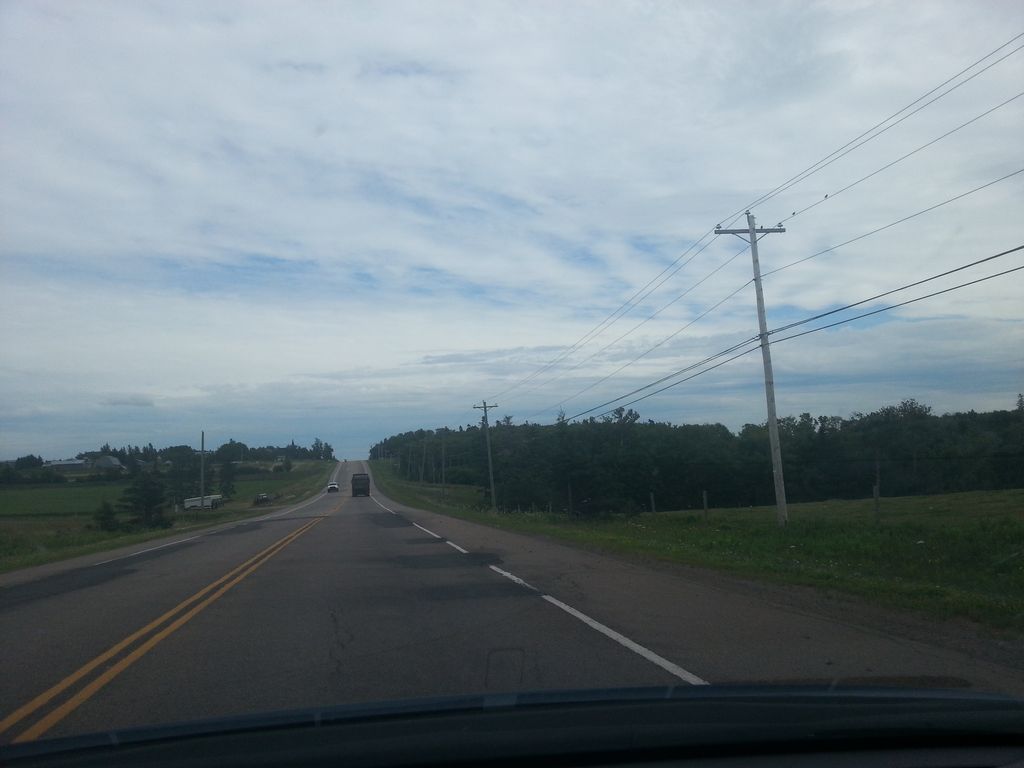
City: charlottetown